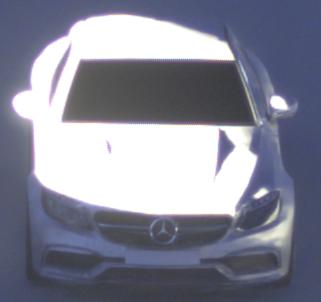
Make: Mercedes-Benz
Model: C 43 AMG
Detailed model: C-Class (205) AMG Limousine
Model produced from: 2016/10
Model produced until: 2018/04
Doors: 4
Color: white
Road condition: dry road
Daytime: sunrise or sunset
Contrast: high contrast